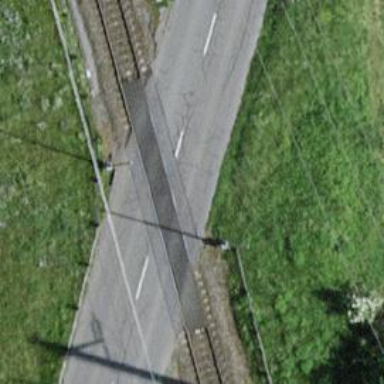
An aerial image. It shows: Level crossing with double half barrier.